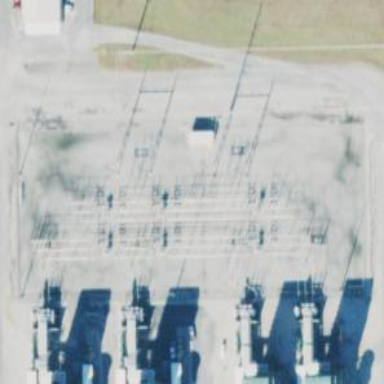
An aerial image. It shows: Switch used for power control.